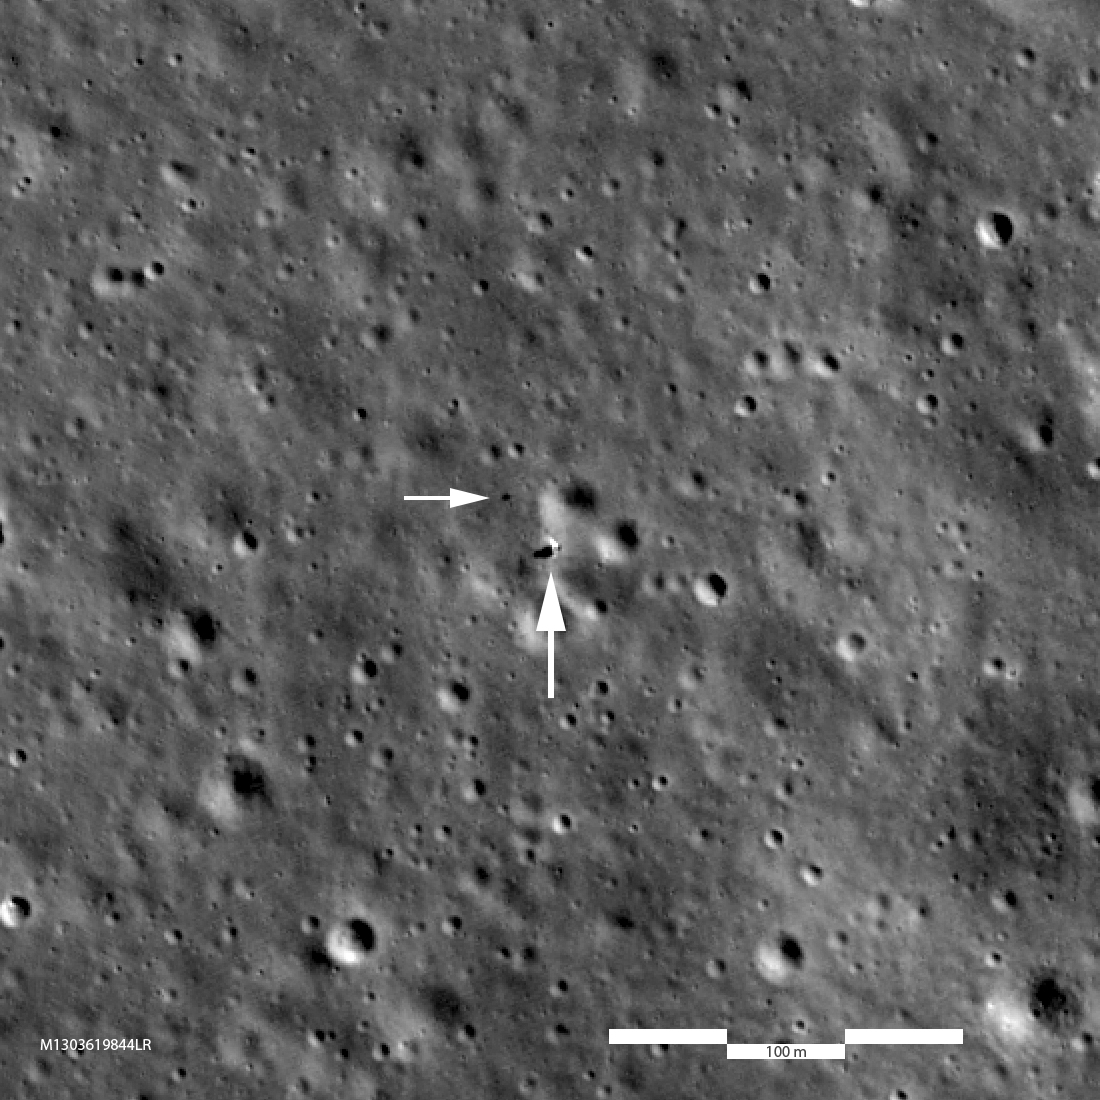
Chang'e 4 Lander: A Closer Look Solar System, LRO (Lunar Reconnaissance Orbiter), Goddard Space Flight Center, Earth's Moon, Chang'e 4